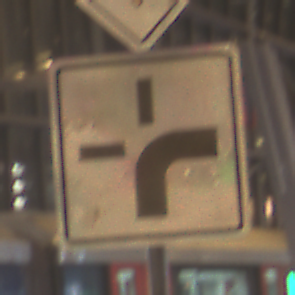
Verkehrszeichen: VerlaufVorfahrtsstrasse3
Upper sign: Vorfahrtsstrasse
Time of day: NotSpecified
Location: Indoor (Urban)
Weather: NotSpecified
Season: NotSpecified
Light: Artificial